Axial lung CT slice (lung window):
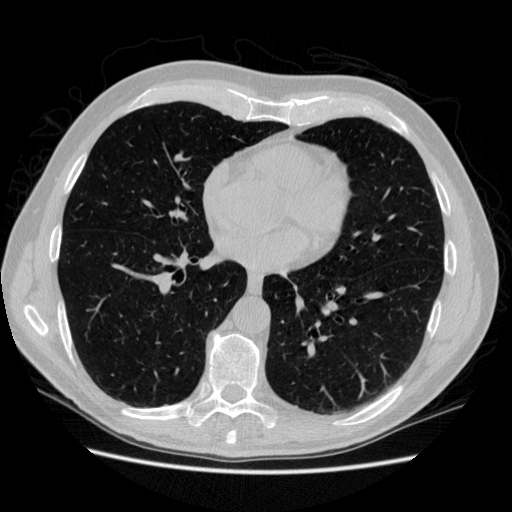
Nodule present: no